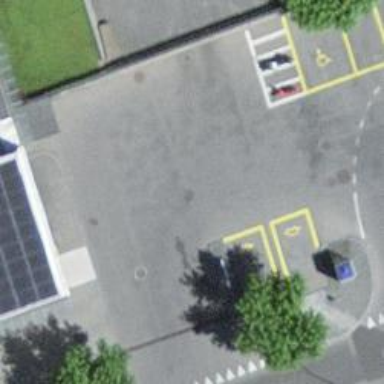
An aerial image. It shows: Square.